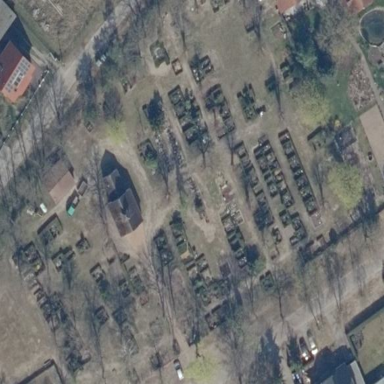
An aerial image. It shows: Cemetery.